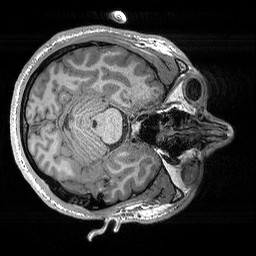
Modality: T1w
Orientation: axial
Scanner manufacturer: siemens
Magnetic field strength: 3 T
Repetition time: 2.3 s
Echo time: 0.00298 s